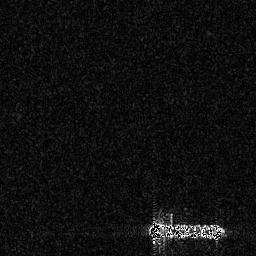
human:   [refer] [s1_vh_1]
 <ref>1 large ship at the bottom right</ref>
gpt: <box>[[56, 84, 87, 94, 0]]</box>